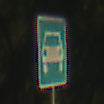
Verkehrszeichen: Kraftfahrstrasse
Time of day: SunriseSunset
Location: Outdoor (Suburban)
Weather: Clear
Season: NotSpecified
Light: Natural